Field crop: tomato
Growth stage: 1
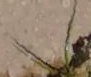
Species: cyperus